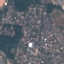
Land use / land cover: Residential